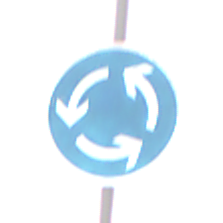
Verkehrszeichen: Kreisverkehr
Umgebung: Outdoor, Nature
Tageszeit: Midday
Wetter: Overcast
Licht: Natural
Jahreszeit: NotSpecified
Kontrast: LowContrast